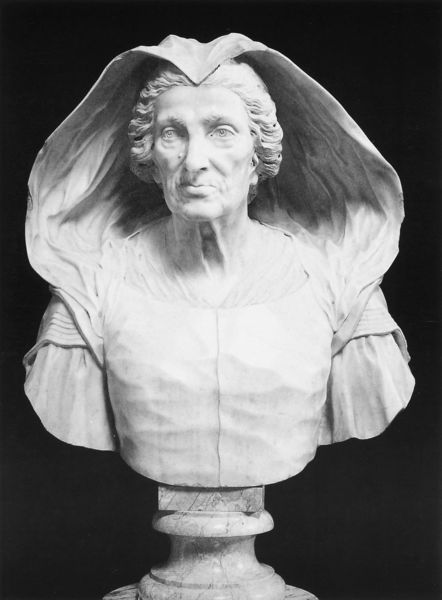
Titel: Büste der Felice Zacchia Rondanini
Künstler: Domenico Guidi
Institution: Rom, Galleria Borghese
Schlagwörter: kopf, mann, weiß, brust, frau, frisur, haar, kleid, marmor, nase, ohr, blick, dame, tuch, haube, alt, augen, falten, gesicht, sockel, stein, hals, portrait, haare, kinn, ohren, kopfbedeckung, streng, büste, plastik, kurze haare, königin, fürstin, kaputze, falteb, keine arme, hoody, old man, ften, gesichtäkaputze, kopfbedeckungä